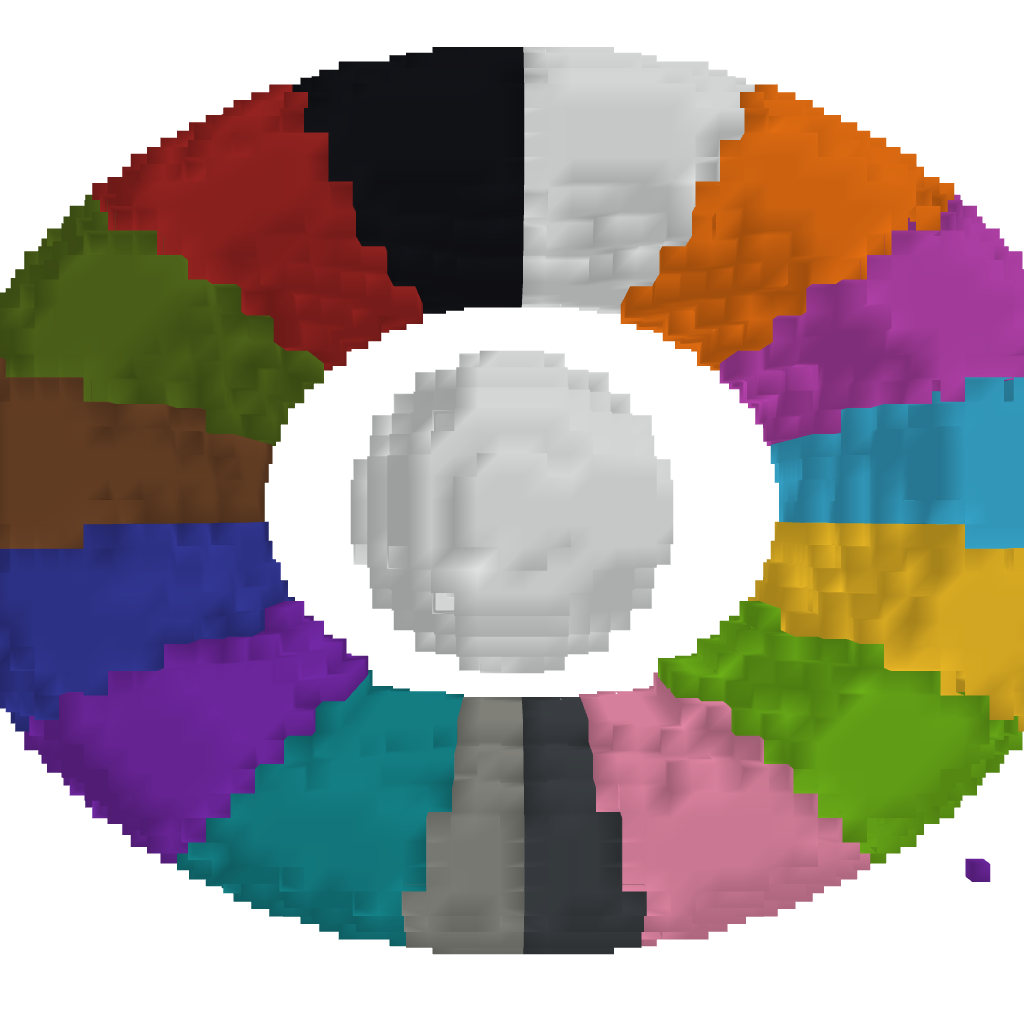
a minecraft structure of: Colored Eye